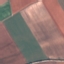
Label: AnnualCrop